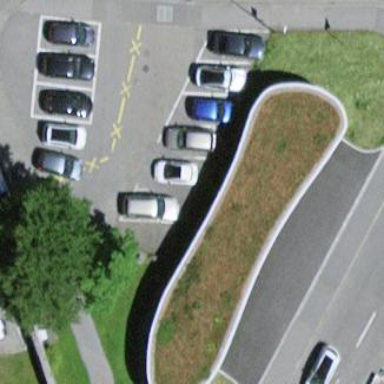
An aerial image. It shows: Parking area with surface.